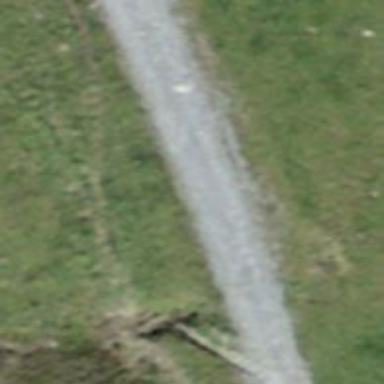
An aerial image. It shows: Gravel track with grade3 tracktype.